Question: A few days ago, 'time profiler' stopped working. Other instruments still work... core animation, allocations, etc. Time profiler is just a blank screen. No function calls showed, no graph, nothing. Same result for multiple projects.
I just reinstalled Xcode (over itself). Same problem. I can't find any preference files floating around that I can delete for Instruments. I really, really need this to work. I don't really have time to reinstall the entire OS.

# HELP
Deleting com.apple.dt.instruments.plist doesn't change anything. Found these logs in Console from instruments (below). Looks like something funny is going on, and probably worth submitting a bug to Apple. For now, the question is - how do I reset the state of instruments back to what it should be?
'''
1/10/14 9:12:02.690 am Instruments[30211]: WebKit Threading Violation - initial use of WebKit from a secondary thread.
1/10/14 9:12:02.887 am Instruments[30211]: Invalid color System, labelColor (warning given only once)
1/10/14 9:12:04.761 am Instruments[30211]: <XRHorizontalFillSplitView: 0x6180001440a0>: the delegate <PFTTraceDocument: 0x7fda11423d90> was sent -splitView:resizeSubviewsWithOldSize: and left the subview frames in an inconsistent state:
1/10/14 9:12:04.761 am Instruments[30211]: Split view bounds: {{0, 0}, {1000, 629}}
1/10/14 9:12:04.761 am Instruments[30211]: Subview frame: {{0, 0}, {1232, 247}}
1/10/14 9:12:04.761 am Instruments[30211]: Subview frame: {{0, 248}, {1232, 323}}
1/10/14 9:12:04.761 am Instruments[30211]: The outer edges of the subview frames are supposed to line up with the split view's bounds' edges. NSSplitView is working around the problem, perhaps at the cost of more redrawing. (This message is only logged once per NSSplitView.)
1/10/14 9:12:04.762 am Instruments[30211]: <XRSplitView: 0x618000133240>: the delegate <PFTTraceDocument: 0x7fda11423d90> was sent -splitView:resizeSubviewsWithOldSize: and left the subview frames in an inconsistent state:
1/10/14 9:12:04.762 am Instruments[30211]: Split view bounds: {{0, 0}, {1000, 323}}
1/10/14 9:12:04.762 am Instruments[30211]: Subview frame: {{0, 0}, {972, 223}}
1/10/14 9:12:04.762 am Instruments[30211]: Subview frame: {{973, 0}, {259, 223}}
1/10/14 9:12:04.763 am Instruments[30211]: The outer edges of the subview frames are supposed to line up with the split view's bounds' edges. NSSplitView is working around the problem, perhaps at the cost of more redrawing. (This message is only logged once per NSSplitView.)
1/10/14 9:12:04.975 am Instruments[30211]: Unable to simultaneously satisfy constraints:
(
"<NSAutoresizingMaskLayoutConstraint:0x61000009f810 h=-&- v=--& H:|-(22)-[NSSlider:0x6180001435a0] (Names: '|':NSView:0x610000136760 )>",
"<NSAutoresizingMaskLayoutConstraint:0x61000009f7c0 h=-&- v=--& H:[NSSlider:0x6180001435a0]-(34)-| (Names: '|':NSView:0x610000136760 )>",
"<NSAutoresizingMaskLayoutConstraint:0x61000009eeb0 h=-&- v=-&- H:|-(0)-[NSView:0x610000136760] (Names: '|':NSClipView:0x7fda1164d0d0 )>",
"<NSAutoresizingMaskLayoutConstraint:0x61000009ee60 h=-&- v=-&- H:[NSView:0x610000136760]-(0)-| (Names: '|':NSClipView:0x7fda1164d0d0 )>",
"<NSAutoresizingMaskLayoutConstraint:0x61000009ecd0 h=-&- v=-&- H:|-(0)-[NSClipView:0x7fda1164d0d0] (Names: '|':NSScrollView:0x6180001db210 )>",
"<NSAutoresizingMaskLayoutConstraint:0x61000009ec80 h=-&- v=-&- H:[NSClipView:0x7fda1164d0d0]-(0)-| (Names: '|':NSScrollView:0x6180001db210 )>",
"<NSAutoresizingMaskLayoutConstraint:0x61000009e5f0 h=-&- v=--& H:|-(0)-[NSScrollView:0x6180001db210] (Names: '|':PFTDataViewer:0x6100001edb00 )>",
"<NSAutoresizingMaskLayoutConstraint:0x61000009e5a0 h=-&- v=--& H:[NSScrollView:0x6180001db210]-(0)-| (Names: '|':PFTDataViewer:0x6100001edb00 )>",
"<NSAutoresizingMaskLayoutConstraint:0x61000009dfb0 h=--& v=--& H:[PFTDataViewer:0x6100001edb00(0)]>"
)
Will attempt to recover by breaking constraint
<NSAutoresizingMaskLayoutConstraint:0x61000009f7c0 h=-&- v=--& H:[NSSlider:0x6180001435a0]-(34)-| (Names: '|':NSView:0x610000136760 )>
Set the NSUserDefault NSConstraintBasedLayoutVisualizeMutuallyExclusiveConstraints to YES to have -[NSWindow visualizeConstraints:] automatically called when this happens. And/or, break on objc_exception_throw to catch this in the debugger.
'''
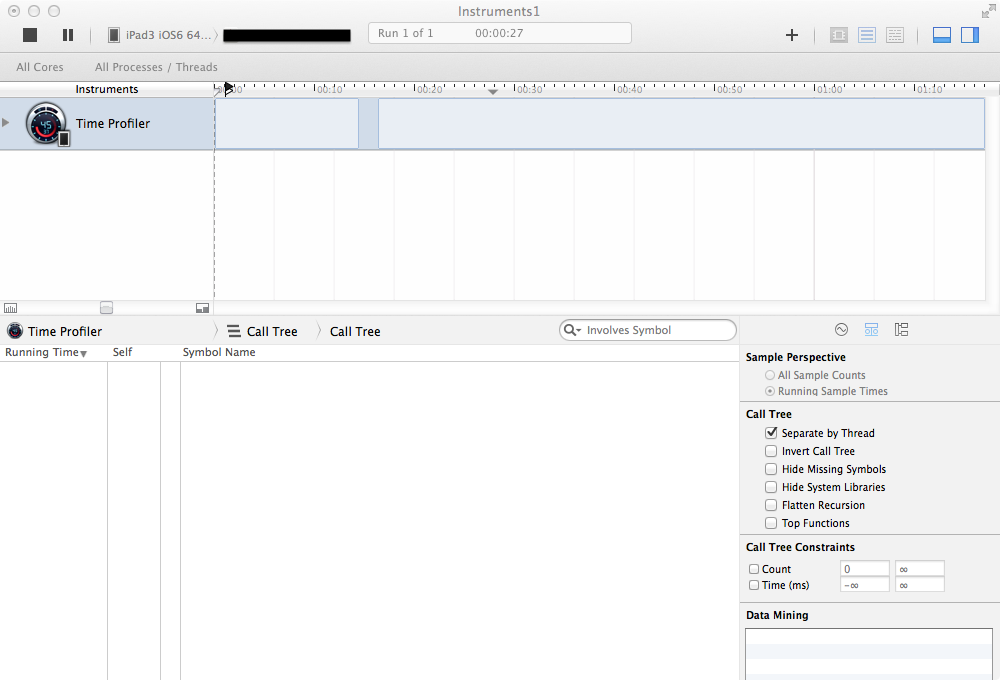
Answer: Restarting the device solved the issue.